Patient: sex F, age 33
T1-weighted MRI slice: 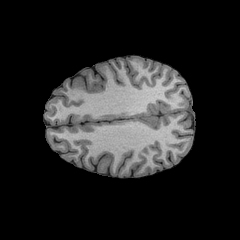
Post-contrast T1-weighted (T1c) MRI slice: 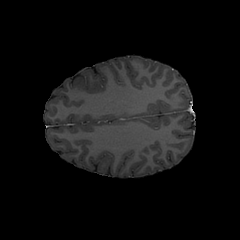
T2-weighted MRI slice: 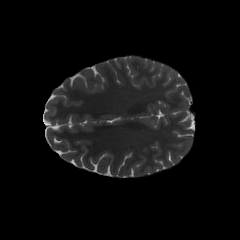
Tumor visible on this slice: no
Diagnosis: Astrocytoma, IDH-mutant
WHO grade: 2